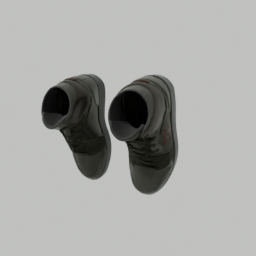
Label: people